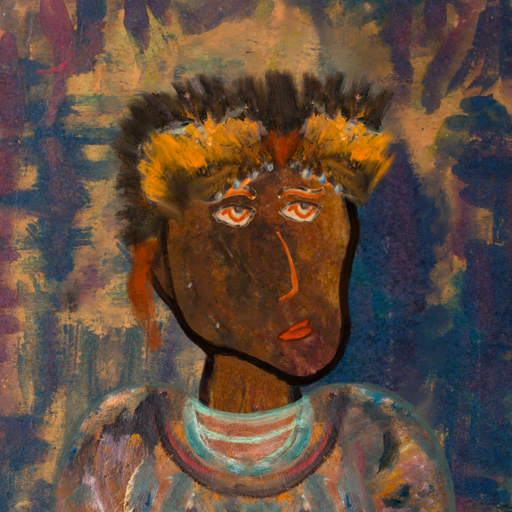
Background: InTheSun, Head And Neck Side: Mosgoul, Face Side: Experience, Bust: Boggyland, Hair Side: Blank, Head Accessory: Gypsy_Queen, Second Necklace: Blank, Necklace: Blank, Baby: Blank